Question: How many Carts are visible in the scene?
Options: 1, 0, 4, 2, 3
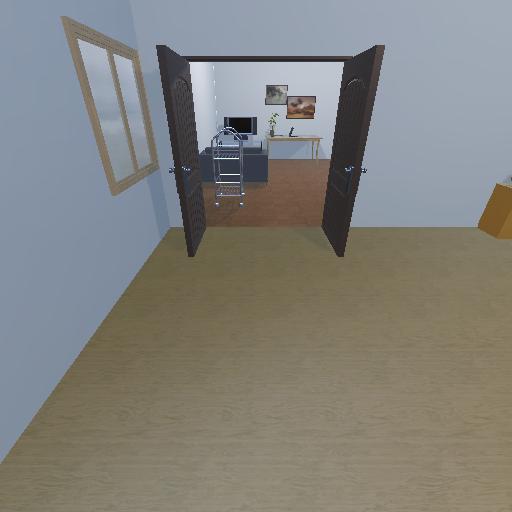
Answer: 1